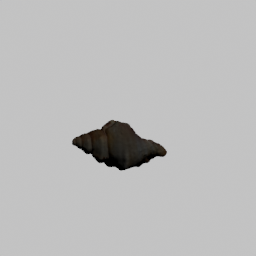
Label: animals